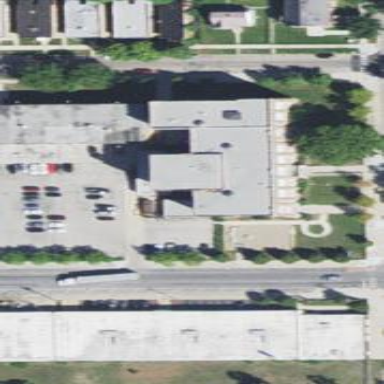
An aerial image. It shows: School building.